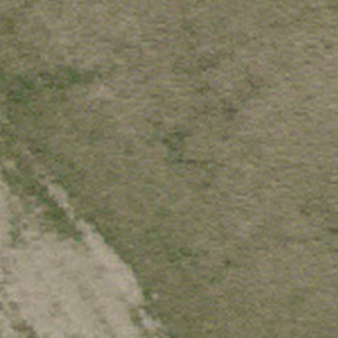
Label: other